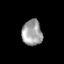
Tissue: prostate
Cell type: T cells
Senescence score: 0.3166
Nuclear area (px): 511
Mean DAPI intensity: 159.27